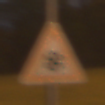
Verkehrszeichen: SchneeOderEisglaette
Umgebung: Outdoor, Suburban
Tageszeit: Night
Wetter: PartlyCloudy
Licht: Artificial
Jahreszeit: NotSpecified
Kontrast: HighContrast